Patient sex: F
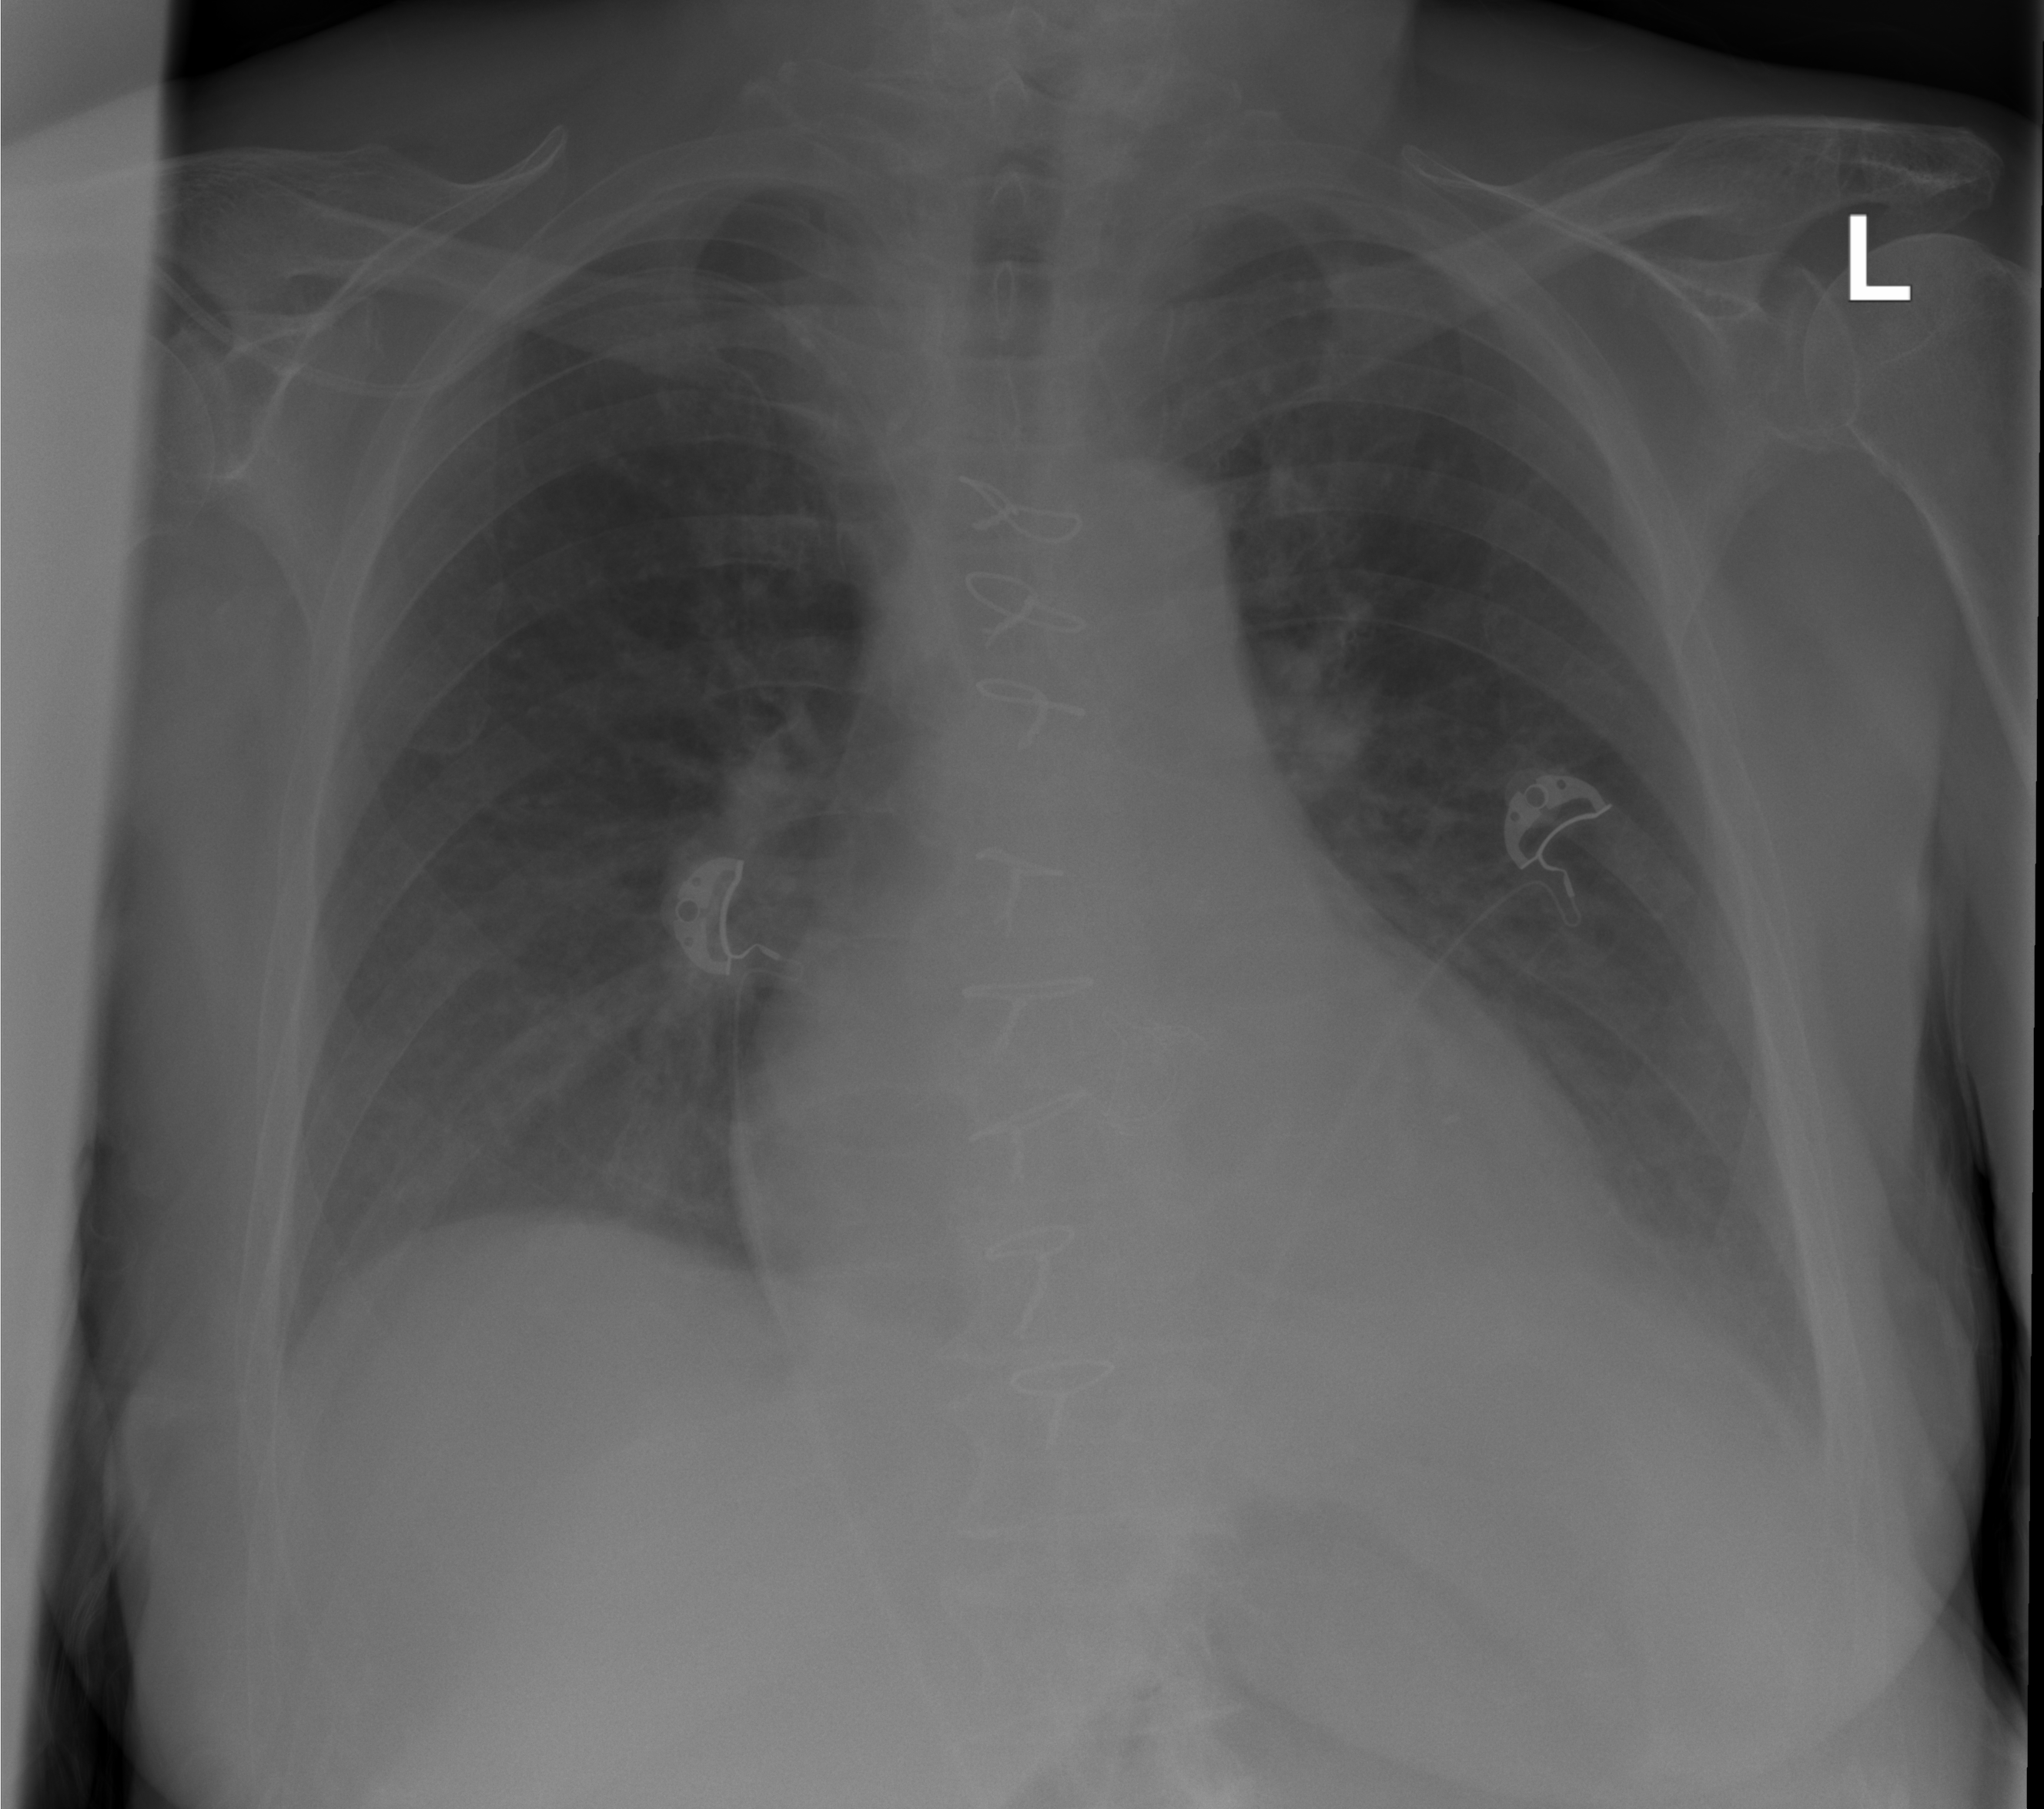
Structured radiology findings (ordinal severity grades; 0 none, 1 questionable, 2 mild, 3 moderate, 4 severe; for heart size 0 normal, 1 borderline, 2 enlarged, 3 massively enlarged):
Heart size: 2
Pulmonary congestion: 0
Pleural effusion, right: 0
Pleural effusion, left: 1
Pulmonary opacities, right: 0
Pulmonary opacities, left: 0
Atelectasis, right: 0
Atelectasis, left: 2